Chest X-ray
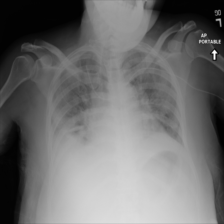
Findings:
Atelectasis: negative
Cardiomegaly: negative
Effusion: negative
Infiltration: negative
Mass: negative
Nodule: negative
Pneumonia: negative
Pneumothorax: negative
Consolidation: negative
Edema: negative
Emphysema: negative
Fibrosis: negative
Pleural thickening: negative
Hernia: negative